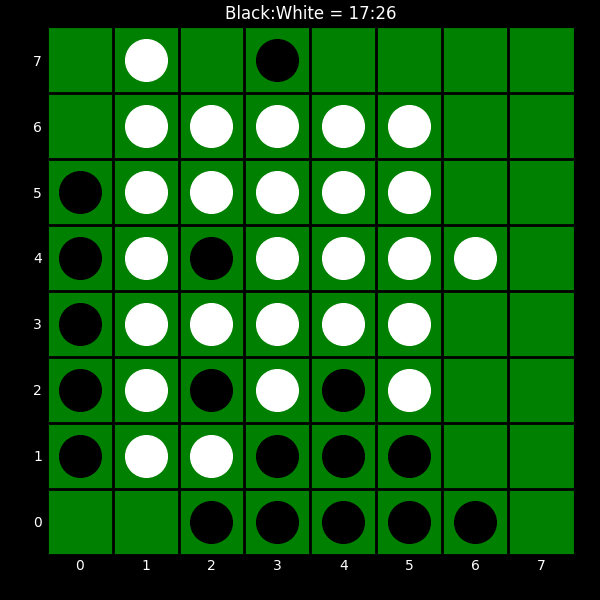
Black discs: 17
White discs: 26